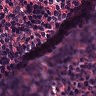
Metastatic tissue present: no